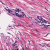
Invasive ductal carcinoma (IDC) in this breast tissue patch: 0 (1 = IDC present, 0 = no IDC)